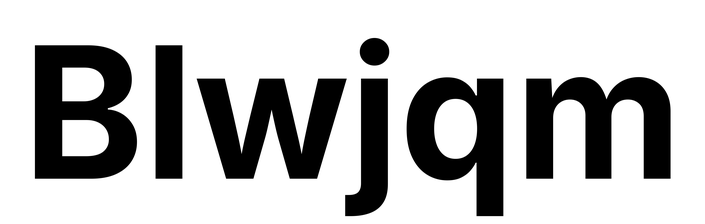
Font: Inter_Bold